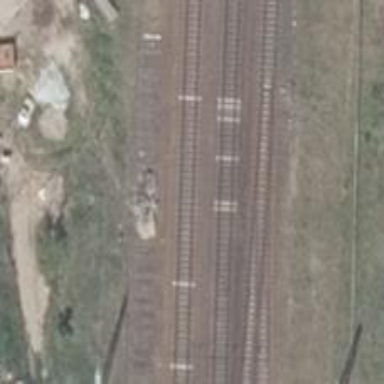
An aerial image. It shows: Abandoned railway siding.